Question: I am getting an issue when creating subscription.
My steps are:
1. Register app at https://apps.dev.microsoft.com
2. Update permissions Read Mail and User's info
3. Then update code, do same steps at https://learn.microsoft.com/en-us/outlook/rest/dotnet-tutorial
4. After login, I can get access token Screen after login
5. Then I try to create a subscription for Inbox var newSub = new Subscription
{
Resource = "me/mailFolders{'Inbox'}/messages",
ChangeType = "created,updated",
NotificationUrl = notificationUrl,
ClientState = clientState,
ExpirationDateTime = DateTime.Now.AddMinutes(15)
};
var result = await graphClient.Subscriptions.Request().AddAsync(newSub);
6. Implement for notification in notification URL - I can get validation token and return in plain text. public async Task<ActionResult> Listen()
{
if (Request.QueryString["validationToken"] != null)
{
var token = Request.QueryString["validationToken"];
return Content(token, "plain/text");
}
}
7. But I always get this error.

Is there anyone know problem?
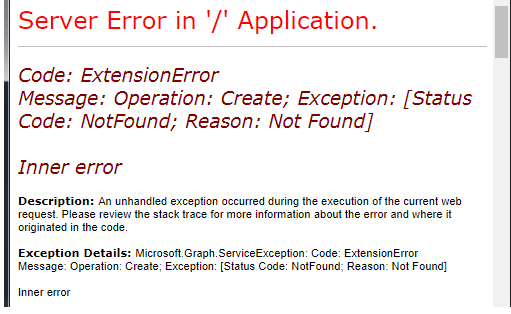
Answer: You must expose a public HTTPS endpoint to create a subscription and receive notifications from Microsoft Graph.